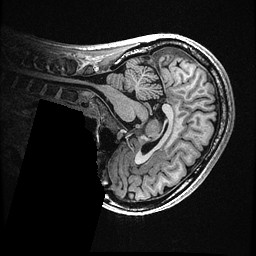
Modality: T1w
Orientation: sagittal
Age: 36
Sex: female
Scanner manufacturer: ge
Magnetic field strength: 3 T
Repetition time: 0.006952 s
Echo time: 0.00292 s